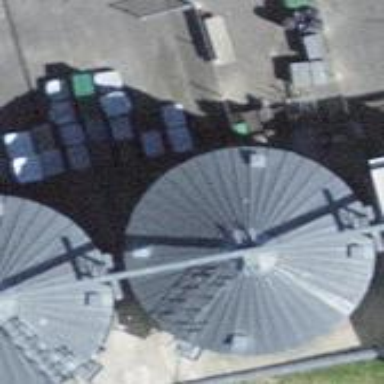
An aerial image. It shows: Building identified as silo.